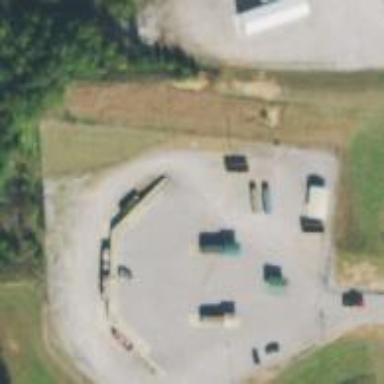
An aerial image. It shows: Waste transfer station.